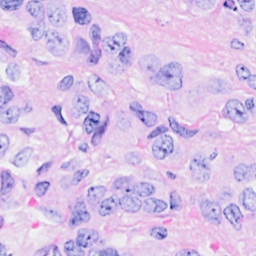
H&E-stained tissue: Breast